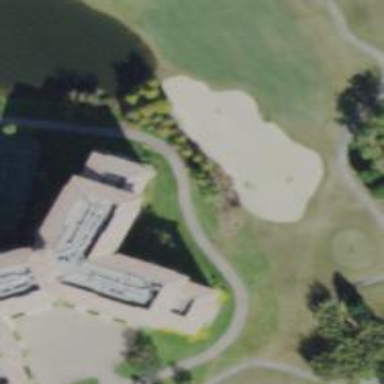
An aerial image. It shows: Sand bunker on golf course.